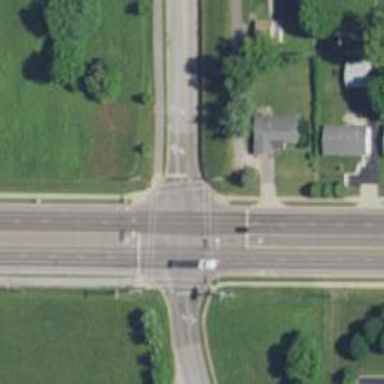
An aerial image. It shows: Crossing with line markings on the road.